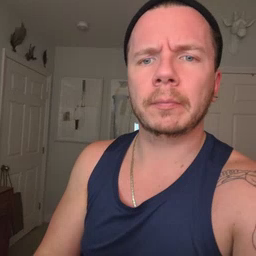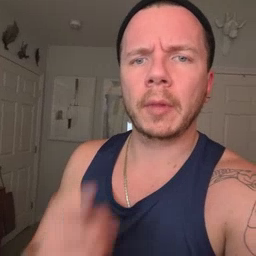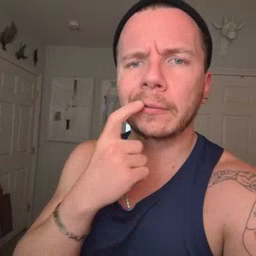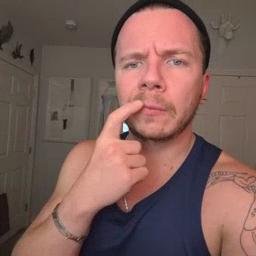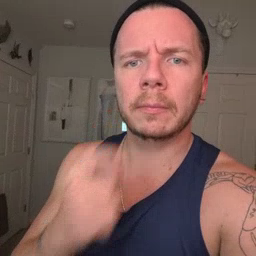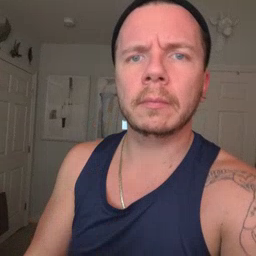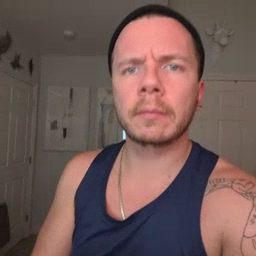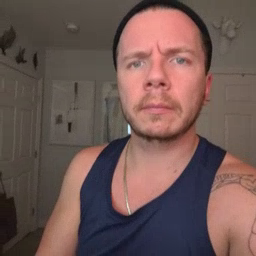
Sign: tooth